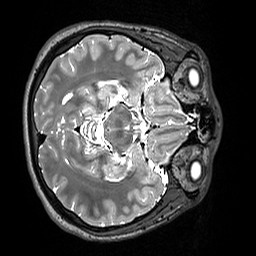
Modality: T2w
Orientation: axial
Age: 21
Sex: male
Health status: healthy
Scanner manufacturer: siemens
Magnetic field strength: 3 T
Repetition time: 3.2 s
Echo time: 0.412 s